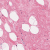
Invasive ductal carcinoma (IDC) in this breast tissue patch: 0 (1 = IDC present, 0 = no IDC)